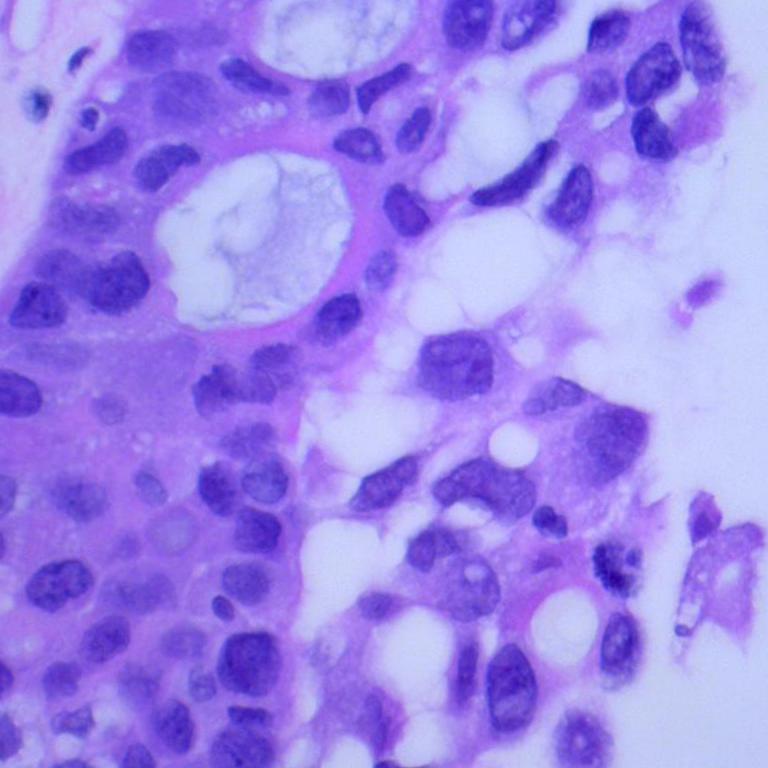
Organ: lung
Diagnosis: adenocarcinomas